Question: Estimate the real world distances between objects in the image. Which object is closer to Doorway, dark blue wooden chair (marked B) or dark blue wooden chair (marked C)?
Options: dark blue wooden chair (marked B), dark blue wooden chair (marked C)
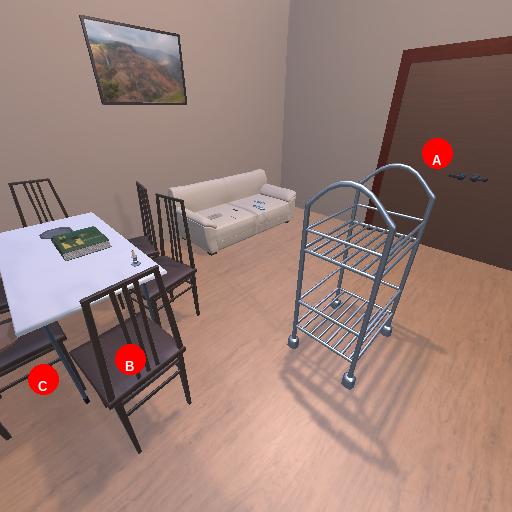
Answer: dark blue wooden chair (marked B)